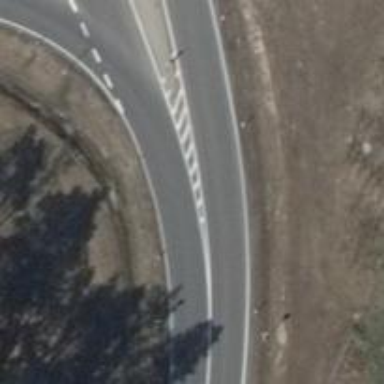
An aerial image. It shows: Asphalt motorway link.